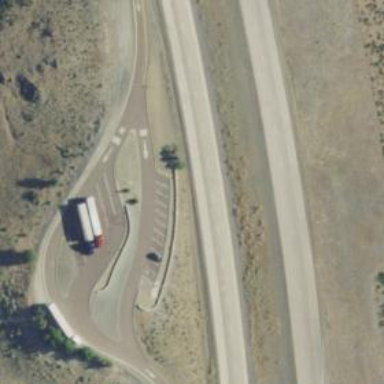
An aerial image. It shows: Rest area on the road.